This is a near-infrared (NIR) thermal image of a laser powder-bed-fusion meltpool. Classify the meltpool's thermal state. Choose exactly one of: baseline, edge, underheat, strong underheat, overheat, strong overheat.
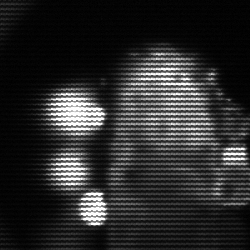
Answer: strong underheat